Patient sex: M
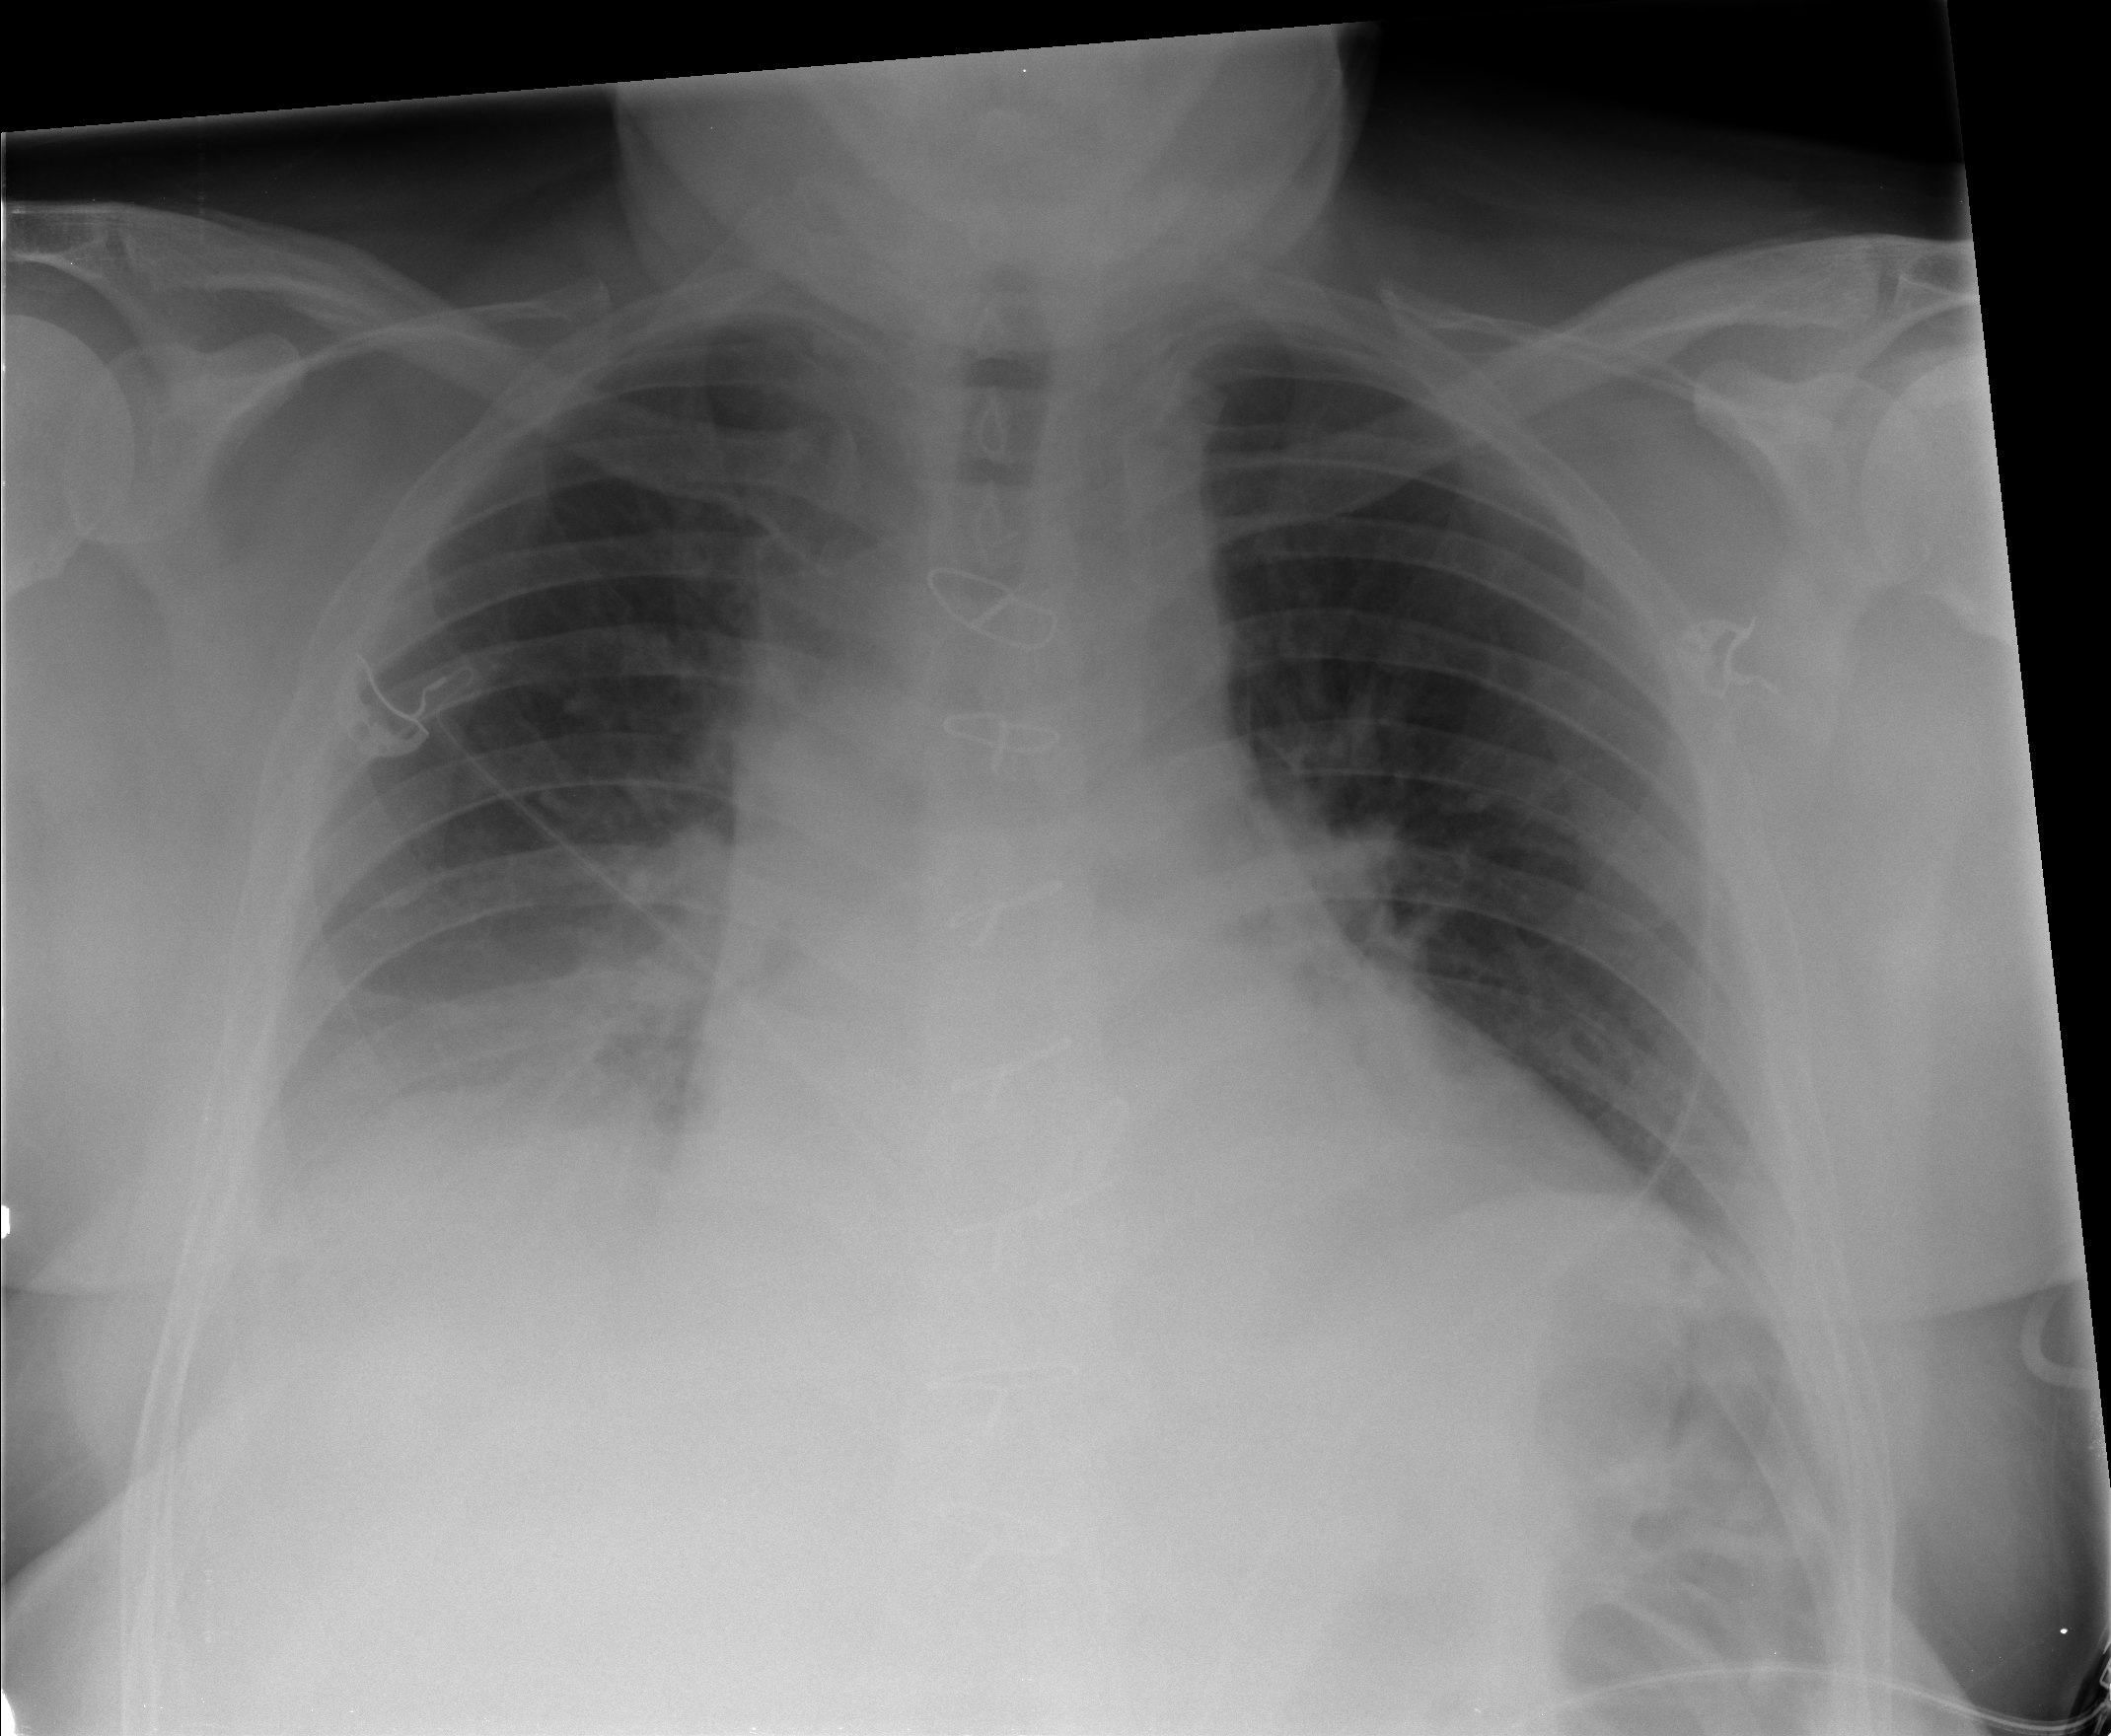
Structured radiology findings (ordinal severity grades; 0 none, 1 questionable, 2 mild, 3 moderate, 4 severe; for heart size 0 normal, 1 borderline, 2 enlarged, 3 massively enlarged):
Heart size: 2
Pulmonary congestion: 0
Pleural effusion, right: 2
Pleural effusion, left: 0
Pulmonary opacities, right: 0
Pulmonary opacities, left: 0
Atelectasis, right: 2
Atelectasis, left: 0